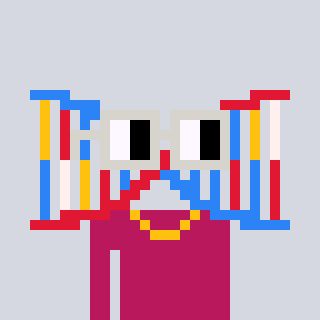
a pixel art character with square light gray glasses, a dna-shaped head and a darkpink-colored body on a cool background